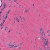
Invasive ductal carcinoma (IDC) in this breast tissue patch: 1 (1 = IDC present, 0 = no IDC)